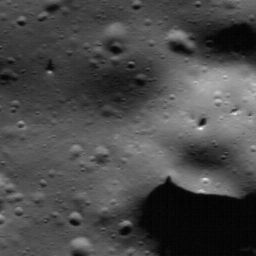
Host type: background_regolith
Lunar coordinates: latitude nan, longitude nan